Question: I'm trying to XML-serialize a class the properties of which I use to format a document.
Basically, it is a class for the document's header and another class for its rows.
Class diagram:

In this class diagram, the class I want to serialize is 'ExcelPrintCorte' that inherits its methods from 'ExcelCabec' and has a private member 'ExcelPrintDocumento' (and a public method to get it).
My purpose is to XML-serialize 'ExcelPrintCorte' and save the inherited properties' values and also the properties' values of 'ExcelPrintDocumento'. I followed many guides to XML-serialize an object but it saves nothing but:
'''
<?xml version="1.0" encoding="utf-8"?>
<ExcelPrintCorte xmlns:xsi="http://www.w3.org/2001/XMLSchema-instance" xmlns:xsd="http://www.w3.org/2001/XMLSchema" />
'''
So, what am I doing wrong? Or is what I'm trying to do not possible with XML serialization?
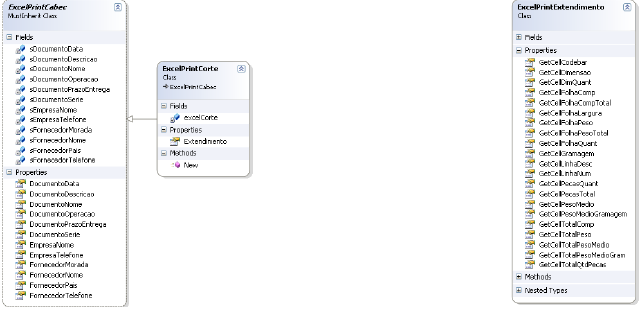
Answer: Impossible to tell without code, but:
- - 'get''readonly'- '[XmlIgnore]''[DefaultValue]''ShouldSerialize{foo}'
Those are the rules that would stop showing; other errors that would cause (check the inner-exceptions etc):
- - - '[XmlInclude]'- 'object''Add'